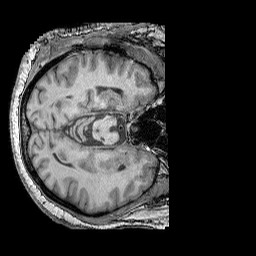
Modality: T1w
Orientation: axial
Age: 49
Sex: male
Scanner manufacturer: siemens
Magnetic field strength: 3 T
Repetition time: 2.25 s
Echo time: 0.00411 s